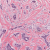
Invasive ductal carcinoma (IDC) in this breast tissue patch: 1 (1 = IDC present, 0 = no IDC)